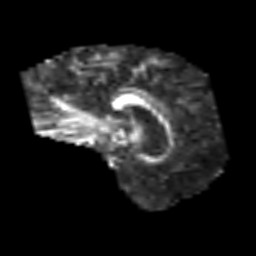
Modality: FA
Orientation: sagittal
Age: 67
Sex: male
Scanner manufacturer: siemens
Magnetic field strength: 3 T
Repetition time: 3.2 s
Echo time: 0.081 s